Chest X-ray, PA view. Patient: 71 years old, sex M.
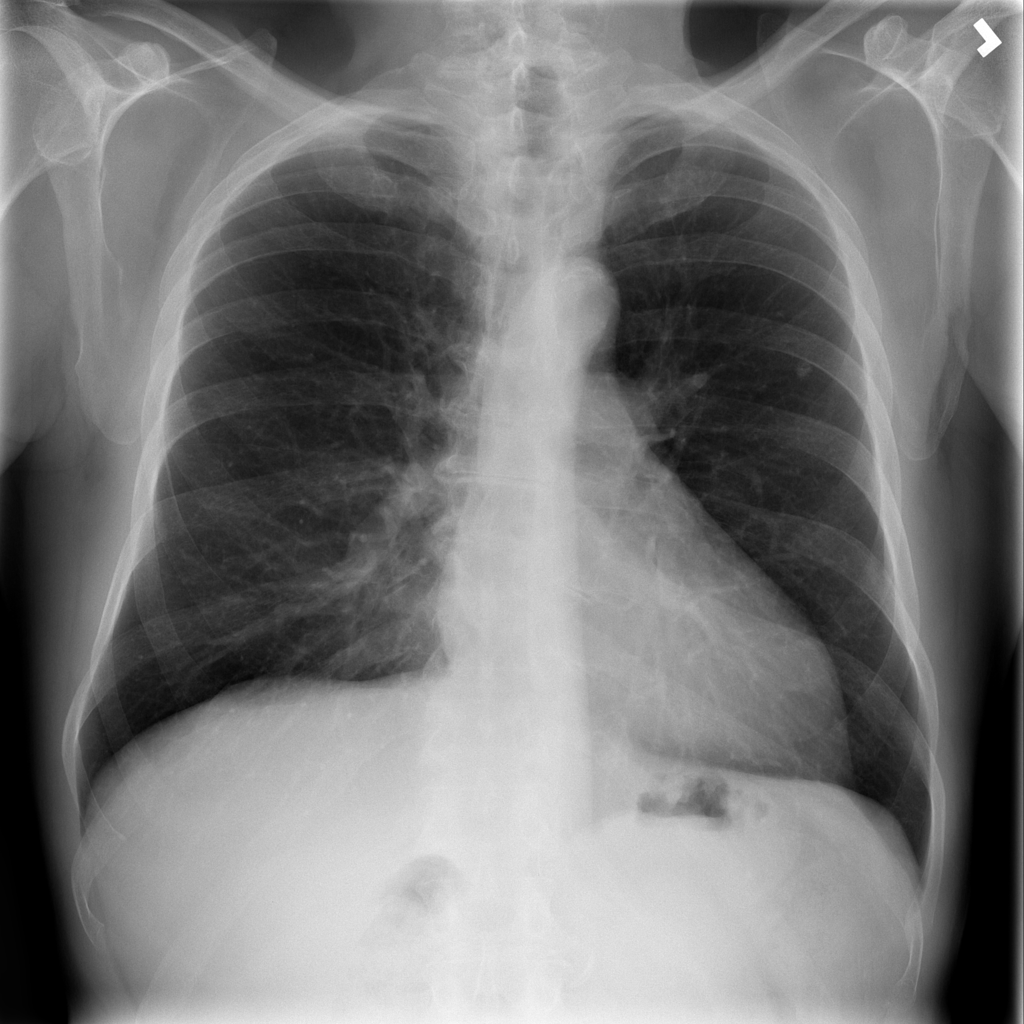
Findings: No Finding